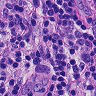
Metastatic tissue present: no